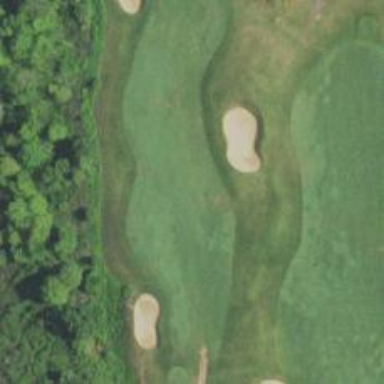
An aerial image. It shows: Golf hole.